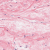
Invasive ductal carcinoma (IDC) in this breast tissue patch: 0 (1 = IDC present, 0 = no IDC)